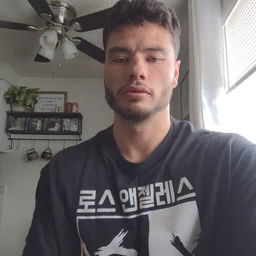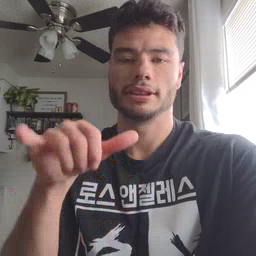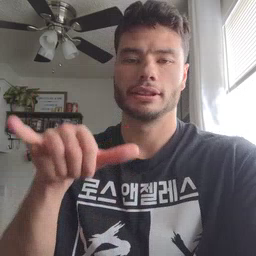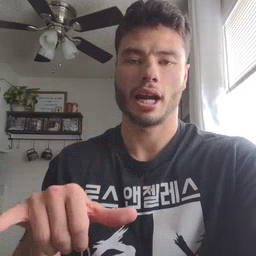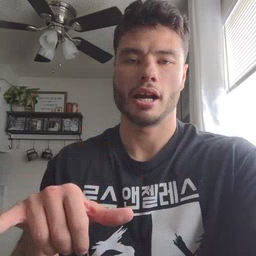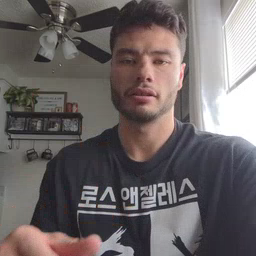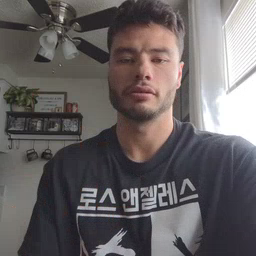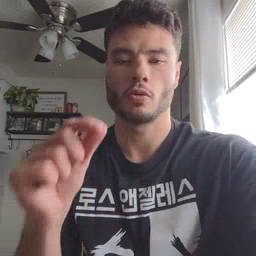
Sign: stay